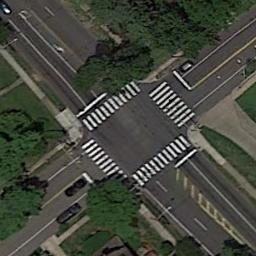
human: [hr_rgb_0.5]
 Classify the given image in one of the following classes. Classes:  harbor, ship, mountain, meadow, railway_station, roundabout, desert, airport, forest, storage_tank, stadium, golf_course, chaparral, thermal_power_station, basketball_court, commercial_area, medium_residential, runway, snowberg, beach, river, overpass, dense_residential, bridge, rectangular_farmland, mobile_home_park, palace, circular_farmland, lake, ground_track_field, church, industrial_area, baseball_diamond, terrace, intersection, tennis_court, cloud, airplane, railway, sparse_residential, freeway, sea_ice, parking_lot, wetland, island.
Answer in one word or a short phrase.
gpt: intersection